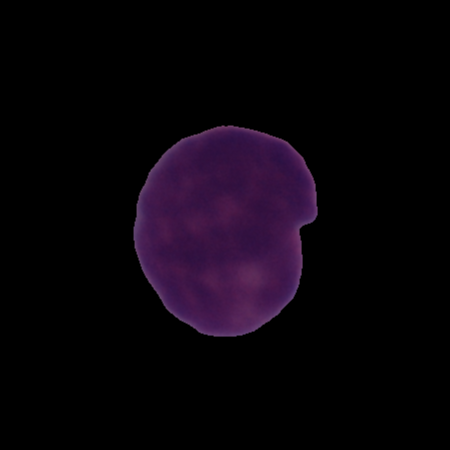
Label: cancer